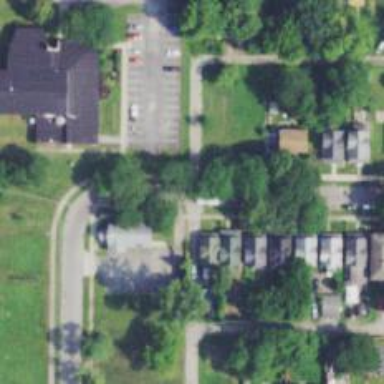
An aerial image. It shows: Alleyway designated as service road.